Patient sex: M
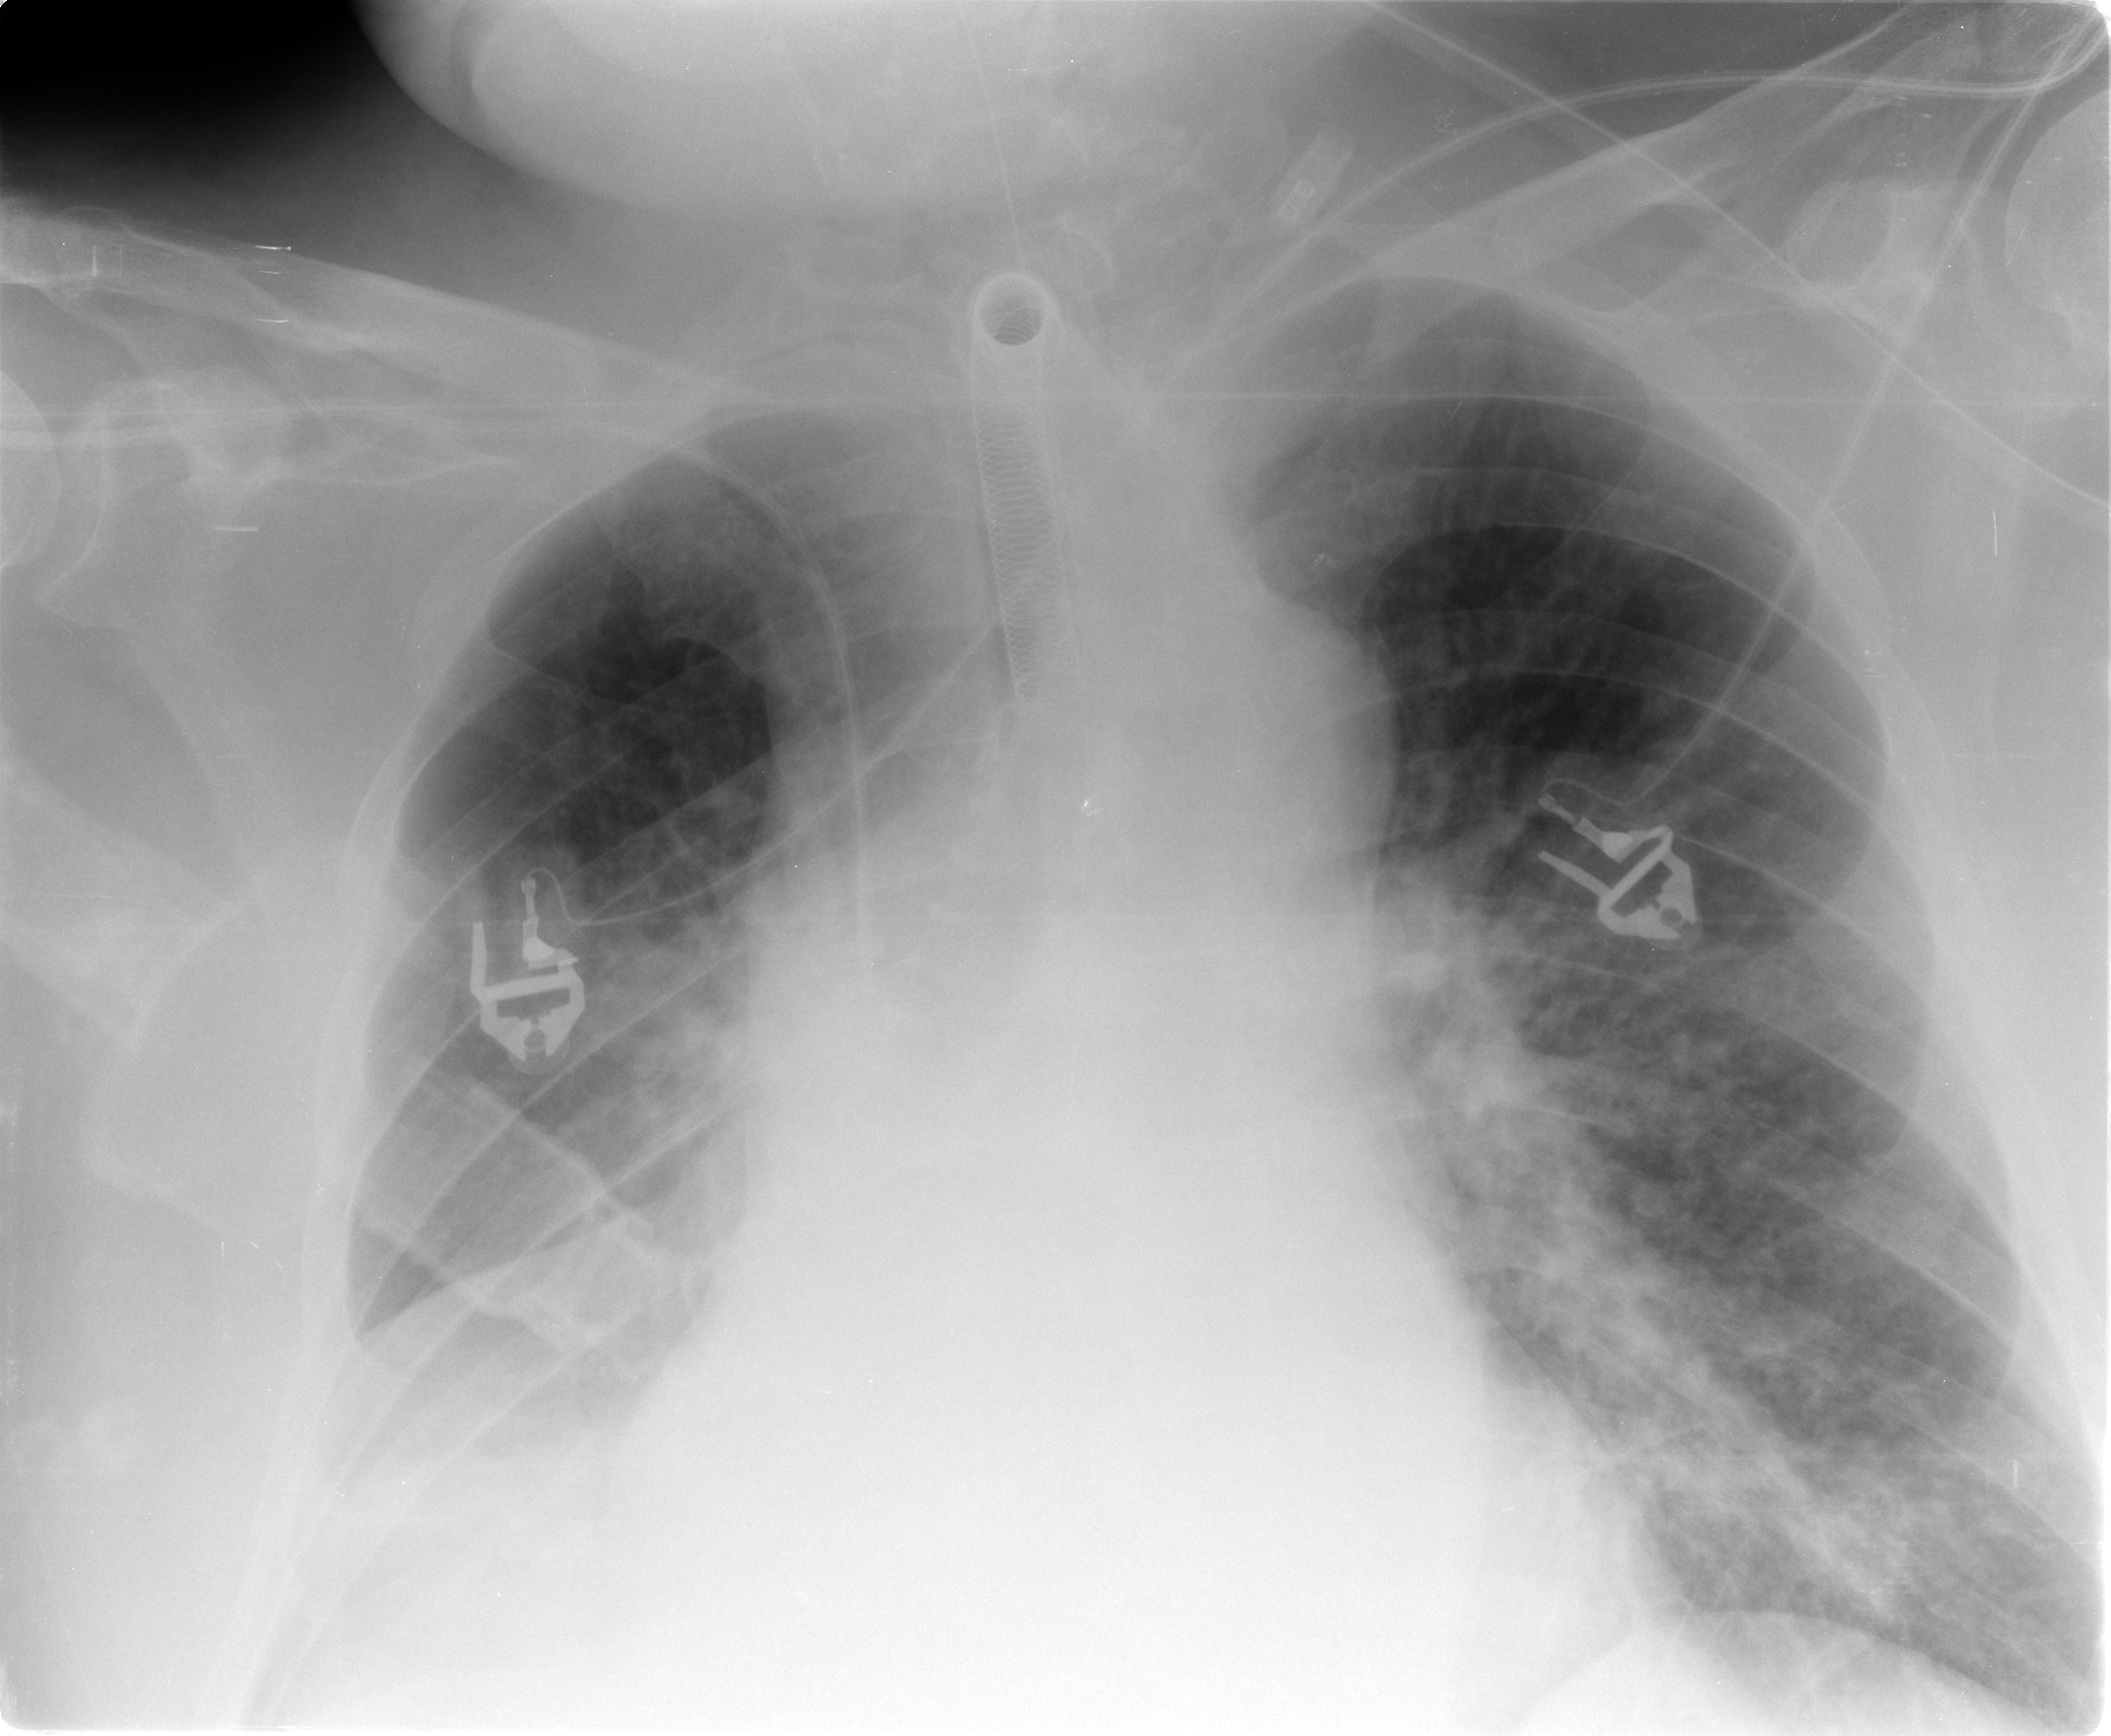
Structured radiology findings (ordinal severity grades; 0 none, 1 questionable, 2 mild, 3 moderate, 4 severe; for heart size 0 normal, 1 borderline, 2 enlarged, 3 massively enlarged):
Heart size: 1
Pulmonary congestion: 2
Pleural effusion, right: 2
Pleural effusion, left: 0
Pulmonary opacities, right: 0
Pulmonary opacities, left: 2
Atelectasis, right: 0
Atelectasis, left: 2